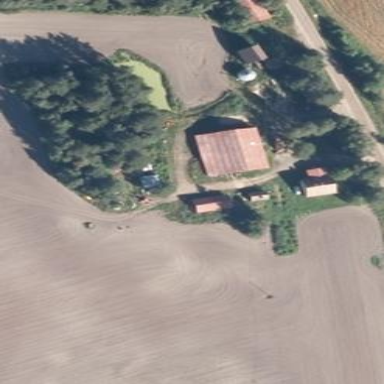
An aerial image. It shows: Farmyard area.